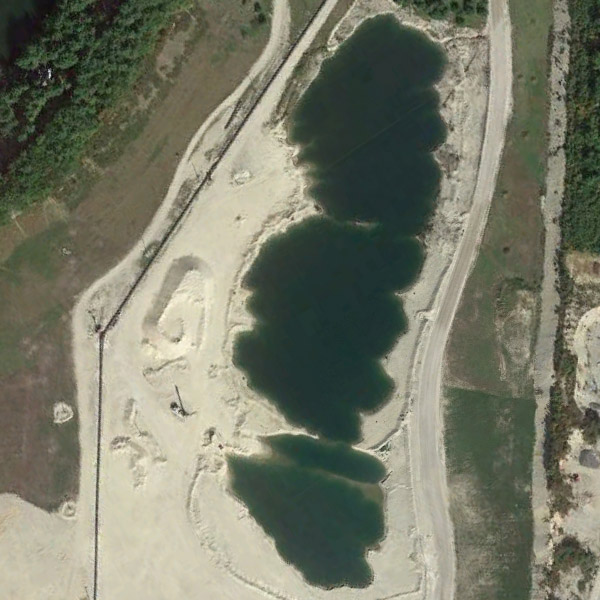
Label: Pond